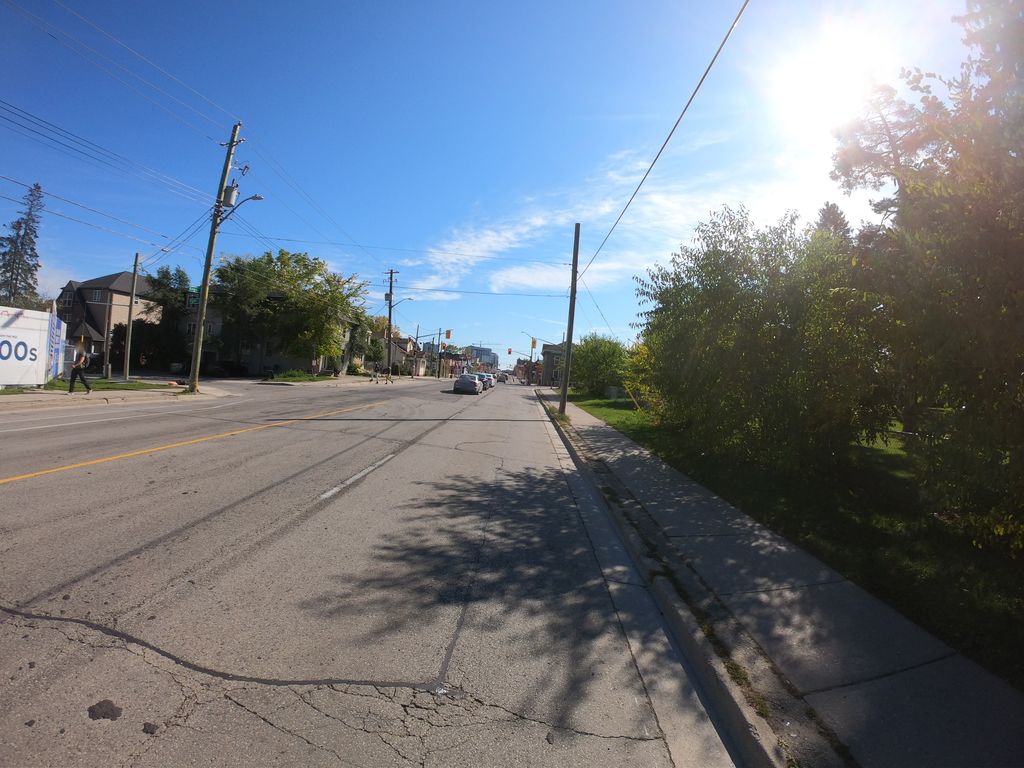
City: kitchener-waterloo